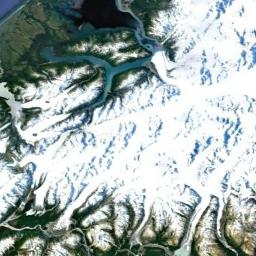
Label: snowberg